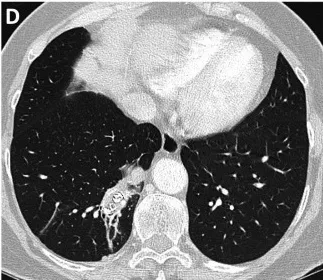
Lung window.
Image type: radiology (ct)